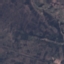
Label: HerbaceousVegetation